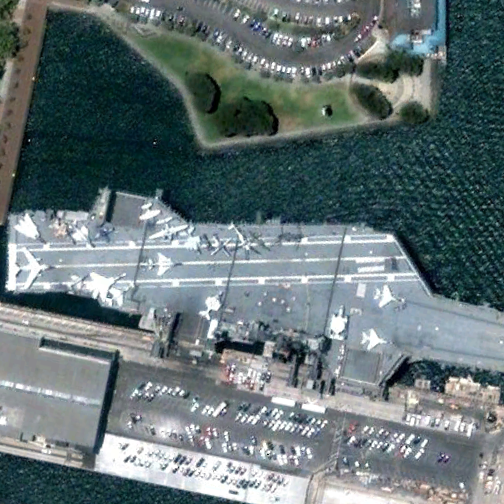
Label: Midway-class_aircraft_carrier